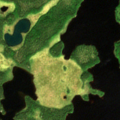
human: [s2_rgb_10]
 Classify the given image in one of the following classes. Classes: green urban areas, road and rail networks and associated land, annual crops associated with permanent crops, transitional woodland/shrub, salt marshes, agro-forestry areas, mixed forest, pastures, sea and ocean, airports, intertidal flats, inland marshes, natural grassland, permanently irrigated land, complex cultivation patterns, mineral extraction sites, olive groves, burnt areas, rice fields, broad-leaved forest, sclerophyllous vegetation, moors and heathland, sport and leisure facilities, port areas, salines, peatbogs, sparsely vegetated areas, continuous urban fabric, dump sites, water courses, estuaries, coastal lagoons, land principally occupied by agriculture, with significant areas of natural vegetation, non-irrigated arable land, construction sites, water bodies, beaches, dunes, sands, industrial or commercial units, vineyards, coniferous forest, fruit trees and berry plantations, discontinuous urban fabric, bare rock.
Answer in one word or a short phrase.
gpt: coniferous forest, mixed forest, peatbogs, water bodies